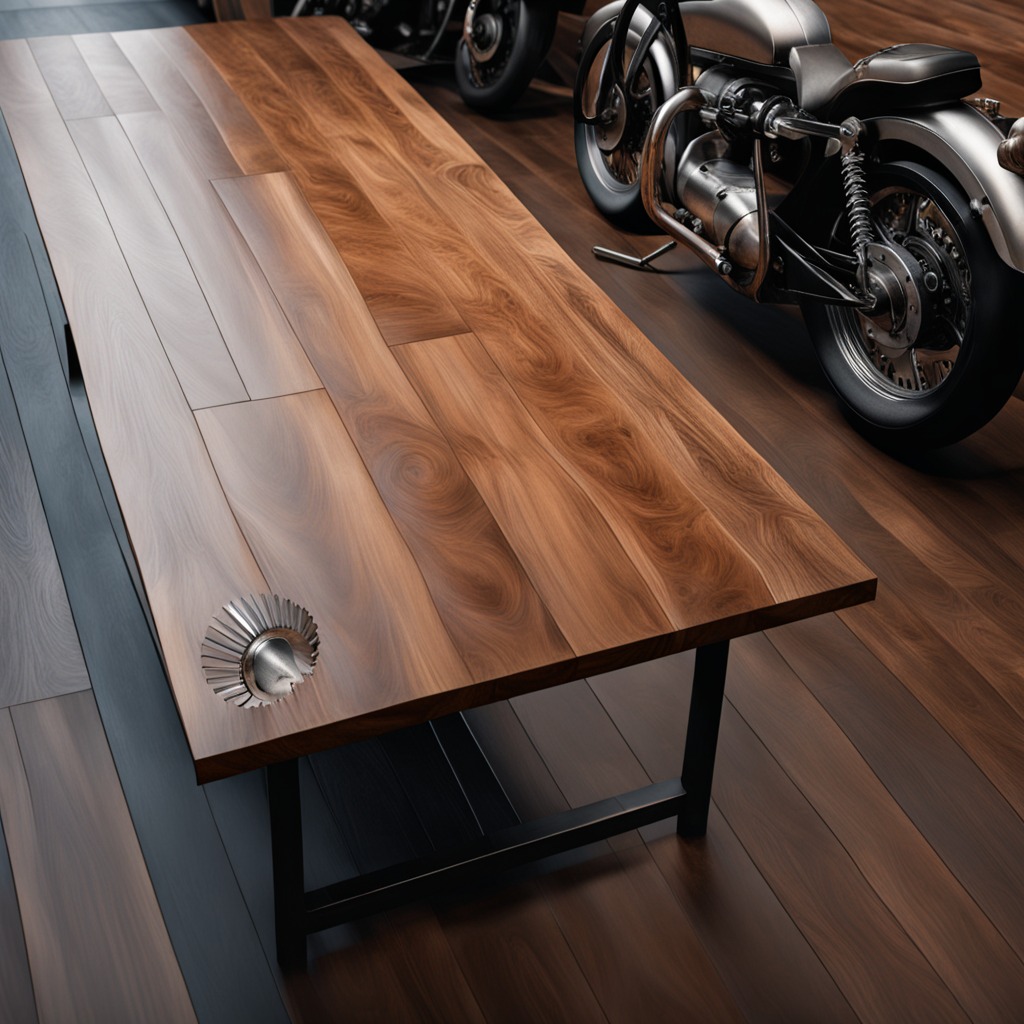
A steel gear with teeth is lying on an oil-spilled wooden table in a vintage motorcycle garage.